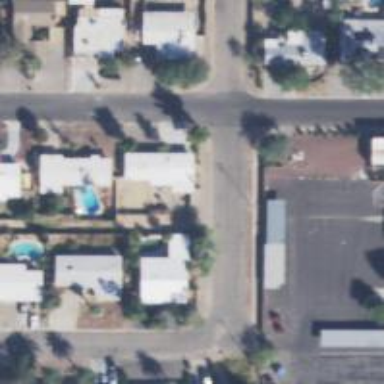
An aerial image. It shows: Alleyway designated as service road.